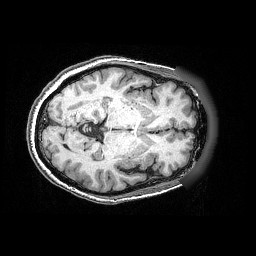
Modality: T1w
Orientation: axial
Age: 54
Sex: female
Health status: ill
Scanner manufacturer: siemens
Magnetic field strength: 3 T
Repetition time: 0.0025 s
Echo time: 0.00336 s